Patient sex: M
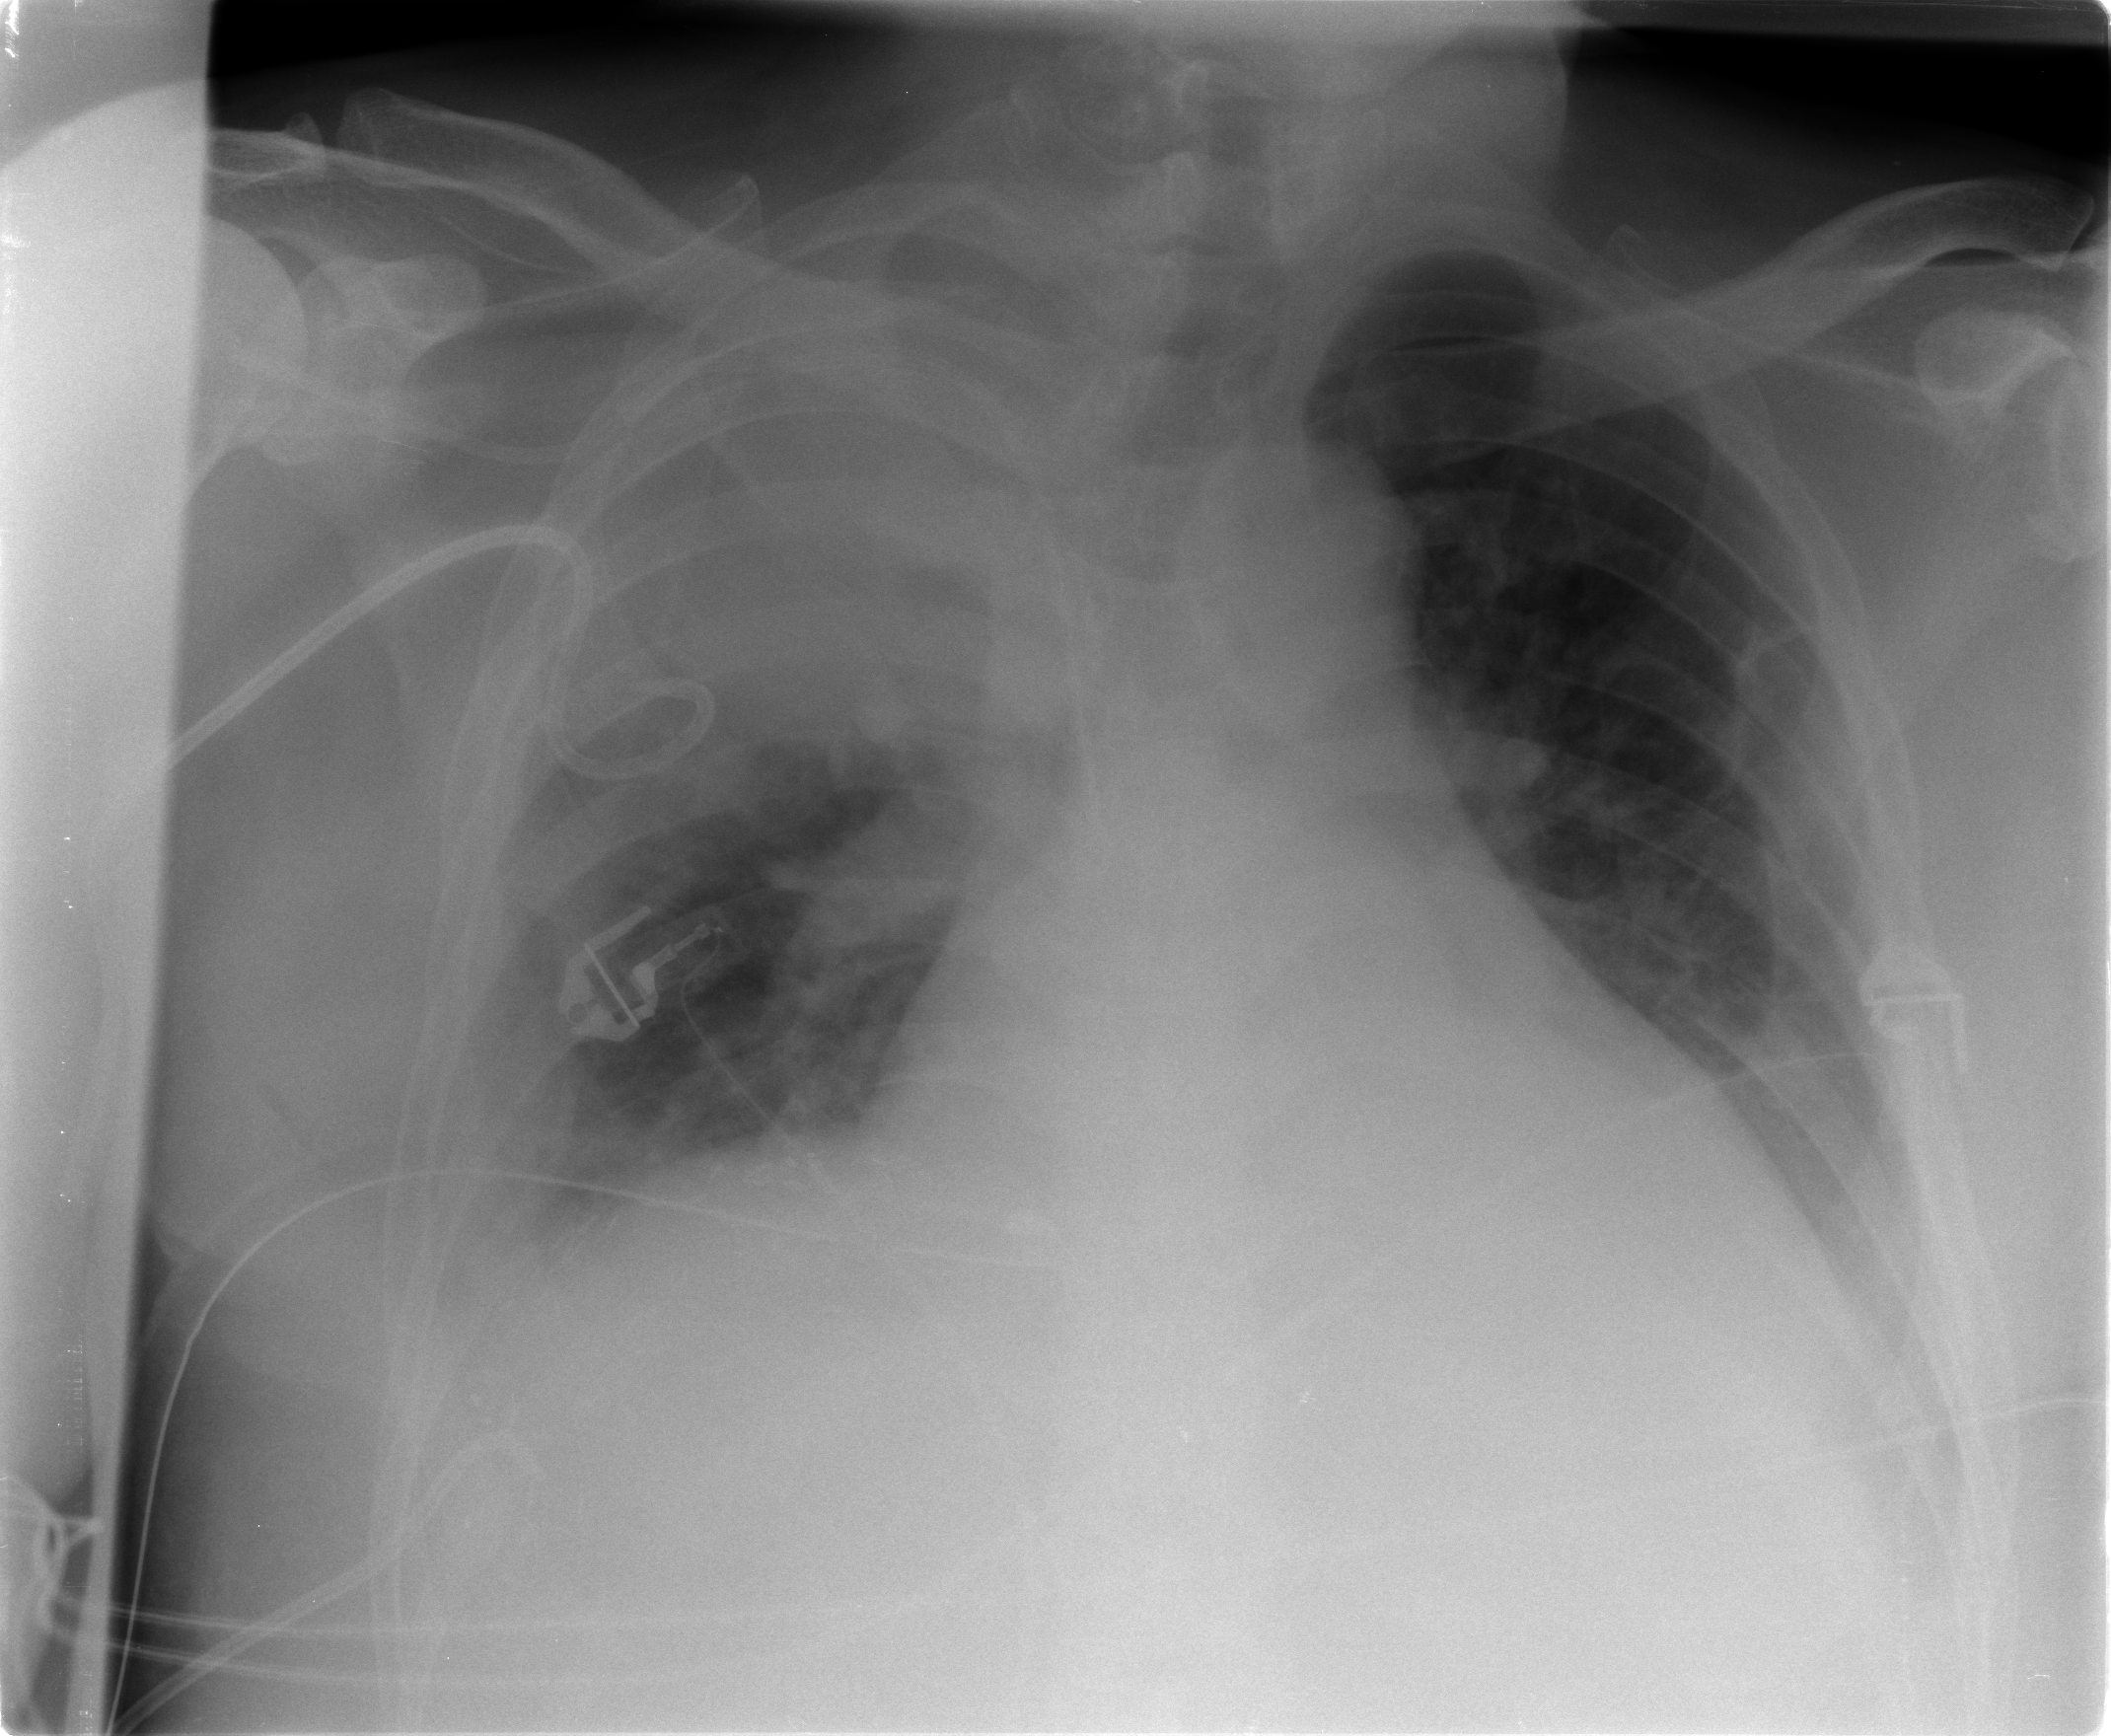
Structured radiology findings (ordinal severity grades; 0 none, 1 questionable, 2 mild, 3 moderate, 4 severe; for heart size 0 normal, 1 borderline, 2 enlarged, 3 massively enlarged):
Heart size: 2
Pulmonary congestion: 0
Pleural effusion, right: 3
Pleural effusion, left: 0
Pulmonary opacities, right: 2
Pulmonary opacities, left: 0
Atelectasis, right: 4
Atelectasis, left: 2